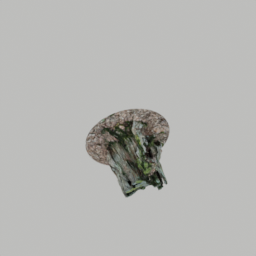
Label: nature